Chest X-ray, AP view. Patient: 26 years old, sex M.
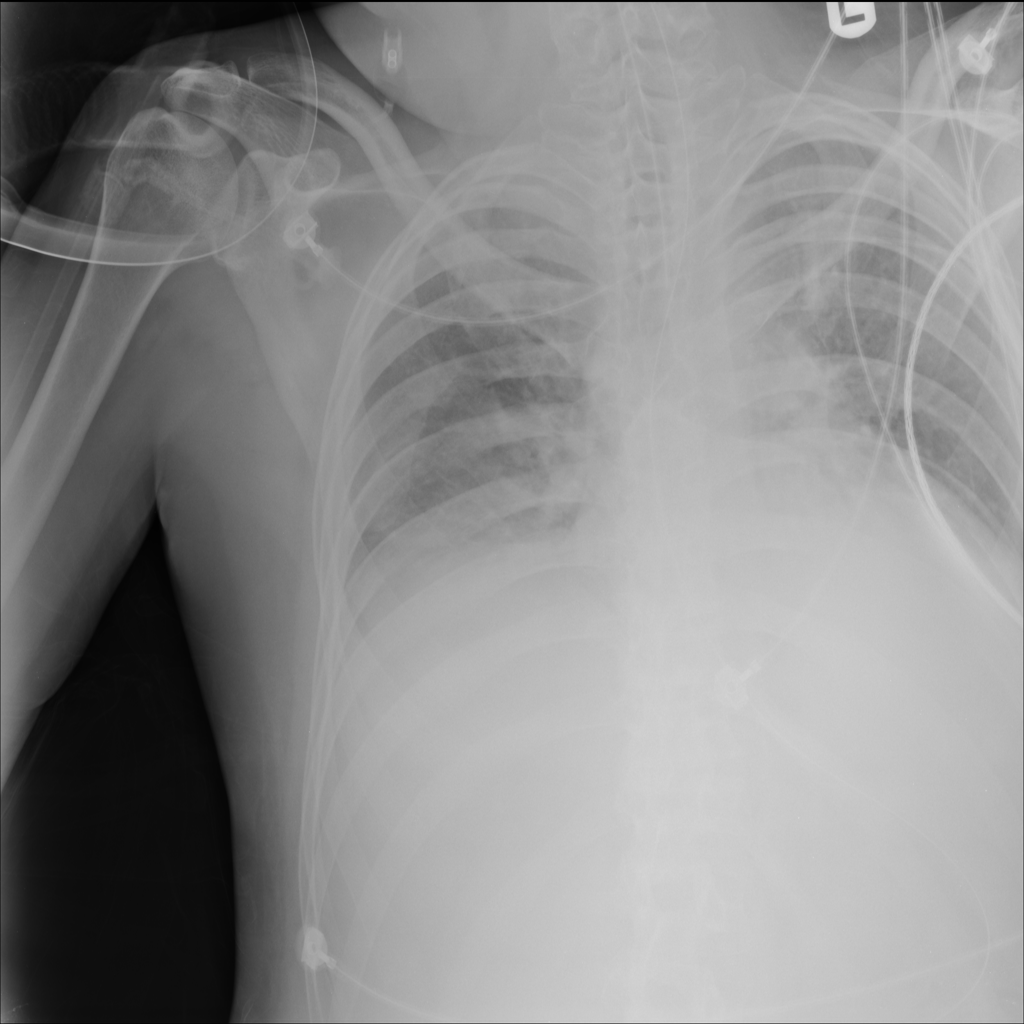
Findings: Consolidation, Infiltration